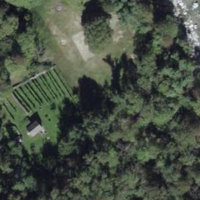
EUNIS habitat code: 23
Species observed at this site:
Berberis vulgaris